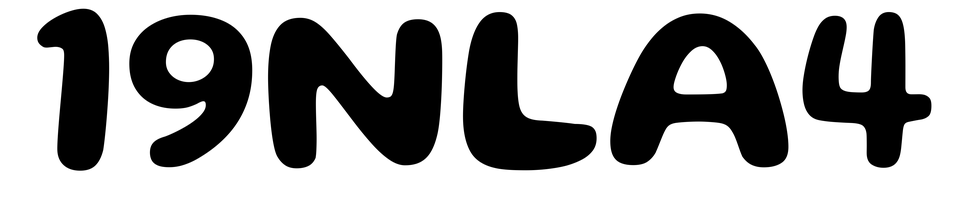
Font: Gluten_SemiBold